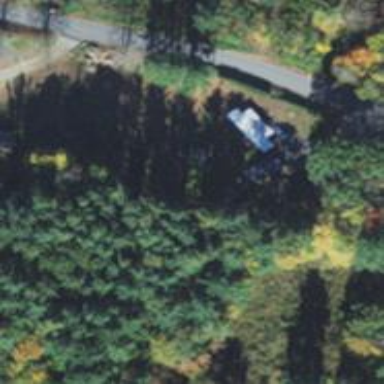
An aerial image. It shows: Driveway.